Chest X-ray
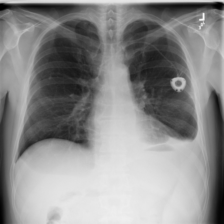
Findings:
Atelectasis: negative
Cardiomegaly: negative
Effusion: positive
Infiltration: negative
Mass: negative
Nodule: negative
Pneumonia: negative
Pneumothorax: negative
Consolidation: negative
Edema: negative
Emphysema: negative
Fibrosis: negative
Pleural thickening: negative
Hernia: negative